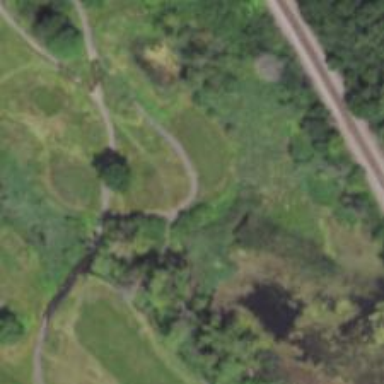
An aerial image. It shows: Path used for both walking and golf.